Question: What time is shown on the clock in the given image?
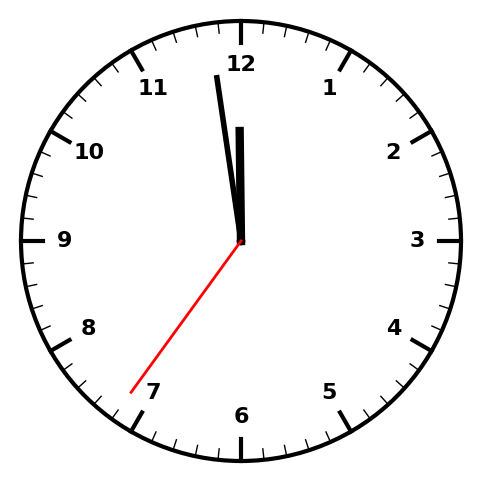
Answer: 11:58:36